Question: db.js
'''
const mongoose = require('mongoose');
const mongoURI = "mongodb://localhost:27017/?readPreference=primary&appname=MongoDB%20Compass&ssl=false";
const connectToMongo = ()=>{
mongoose.connect(mongoURI, ()=>{
console.log('database connected');
})
}
module.exports = connectToMongo;
'''
index.js
'''
const connectToMongo = require('./db');
const express = require('express');
connectToMongo();
const app = express();
const port = 3000
app.get('/', (req, res) => {
res.send('Hello World!')
})
app.listen(port, () => {
console.log('Example app listening at http://localhost:${port}')
})
'''
i have checked dependencies installed nodemon using npm i -D nodemon
when i typed nodemon .\index.js my live server should run but it is not[
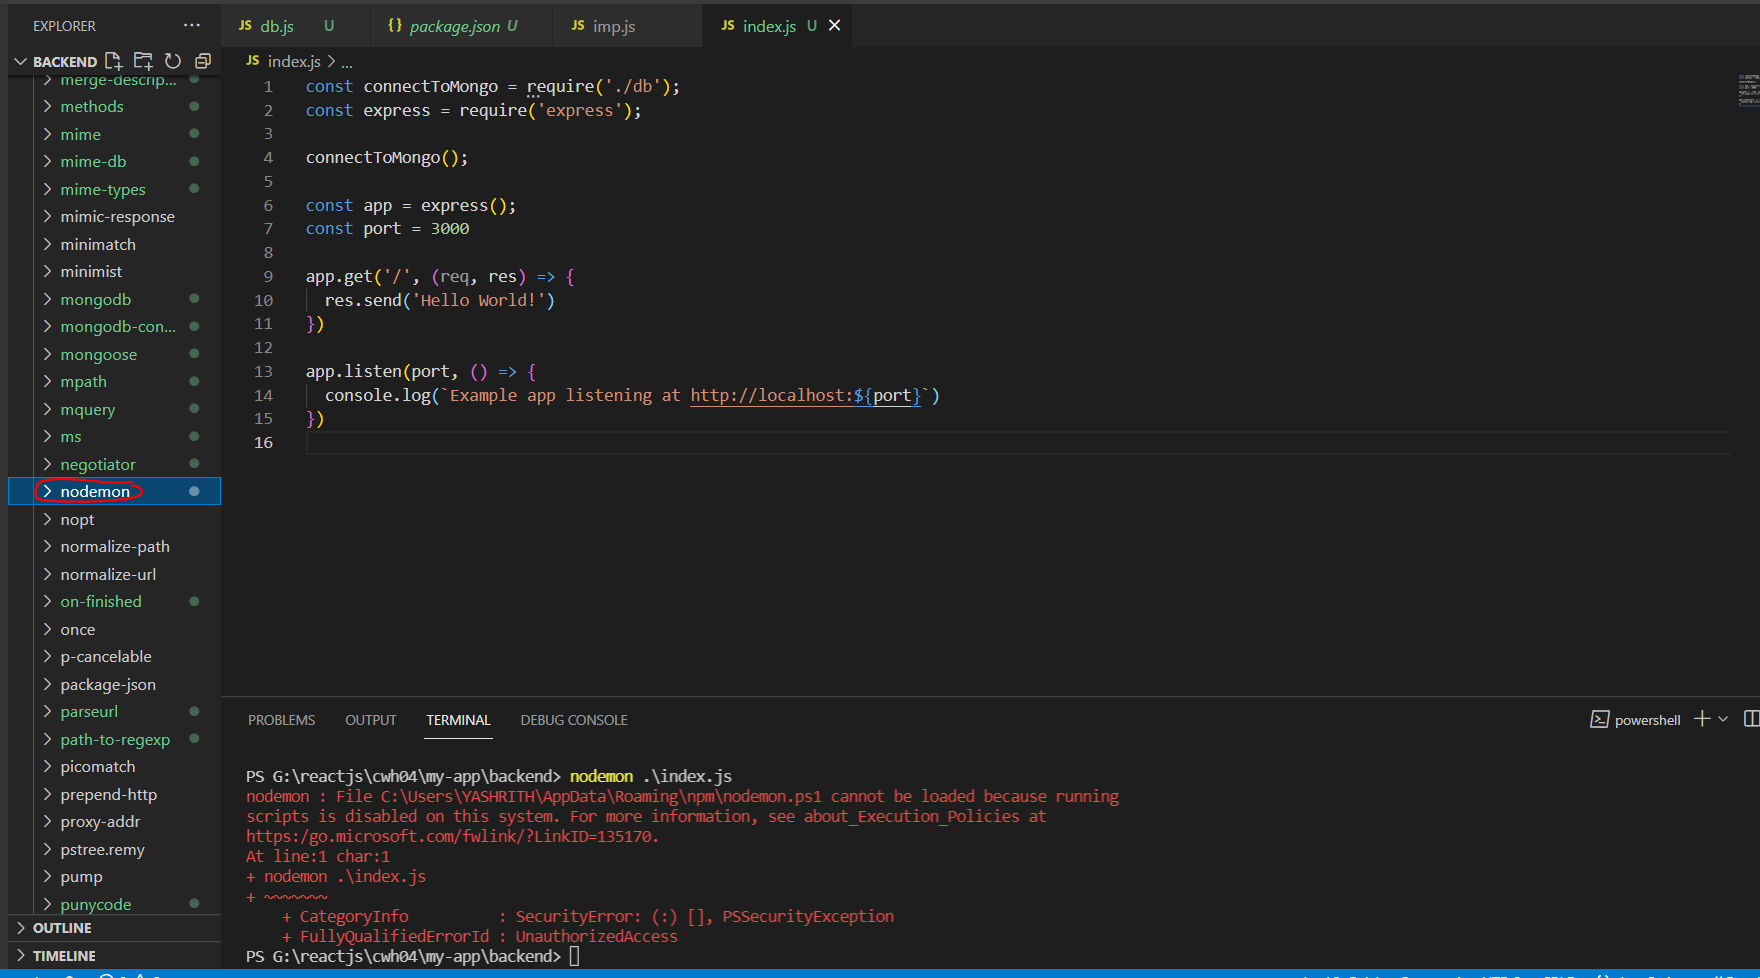
Answer: The reason is Powershell does not aware of nodemon.
Currently nodemon is installed in your project directory.
I would suggest you to a script in package.json
'''
"scripts": {
"start-nodemon": "nodemon ./index.js"
}
'''
And then run in powershell
'''
npm run start-nodemon
'''